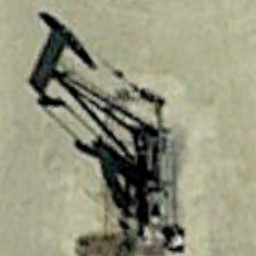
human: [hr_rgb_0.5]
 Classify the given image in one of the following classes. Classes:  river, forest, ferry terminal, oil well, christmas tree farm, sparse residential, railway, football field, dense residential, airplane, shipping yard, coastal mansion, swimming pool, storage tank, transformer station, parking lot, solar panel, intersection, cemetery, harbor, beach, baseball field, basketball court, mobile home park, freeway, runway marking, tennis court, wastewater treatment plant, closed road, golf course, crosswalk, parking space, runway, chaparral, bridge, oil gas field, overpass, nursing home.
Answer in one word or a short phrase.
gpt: oil well